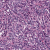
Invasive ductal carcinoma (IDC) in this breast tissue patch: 1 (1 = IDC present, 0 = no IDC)